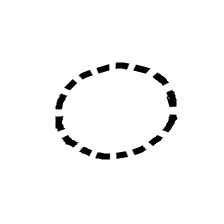
Shape: circle